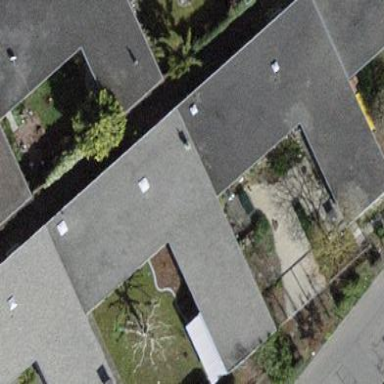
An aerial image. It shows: Residential building with flat roof.